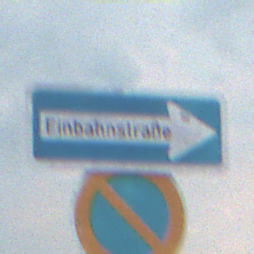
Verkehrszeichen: EinbahnstrasseRechtsweisend
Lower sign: EingeschraenktesHalteverbot
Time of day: MorningAfternoon
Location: Outdoor (Nature)
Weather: PartlyCloudy
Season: NotSpecified
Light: Natural